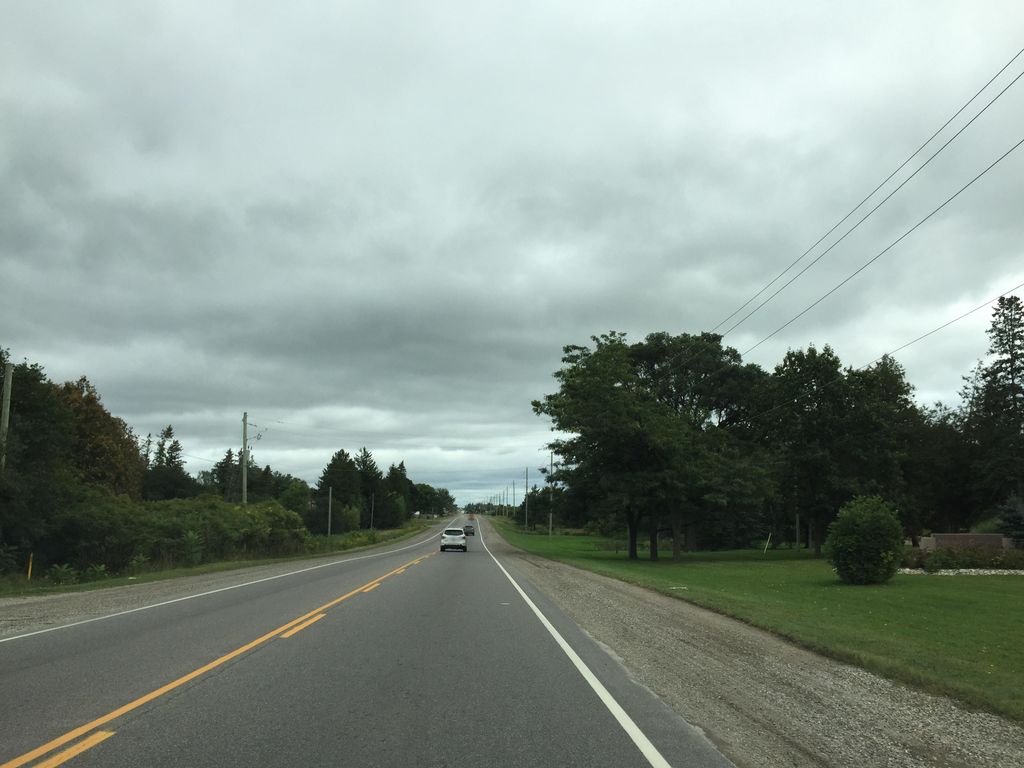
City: kitchener-waterloo